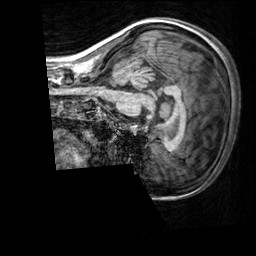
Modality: T1w
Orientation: sagittal
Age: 27
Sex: female
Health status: healthy
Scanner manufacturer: siemens
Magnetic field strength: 3 T
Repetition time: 2.3 s
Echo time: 0.00303 s